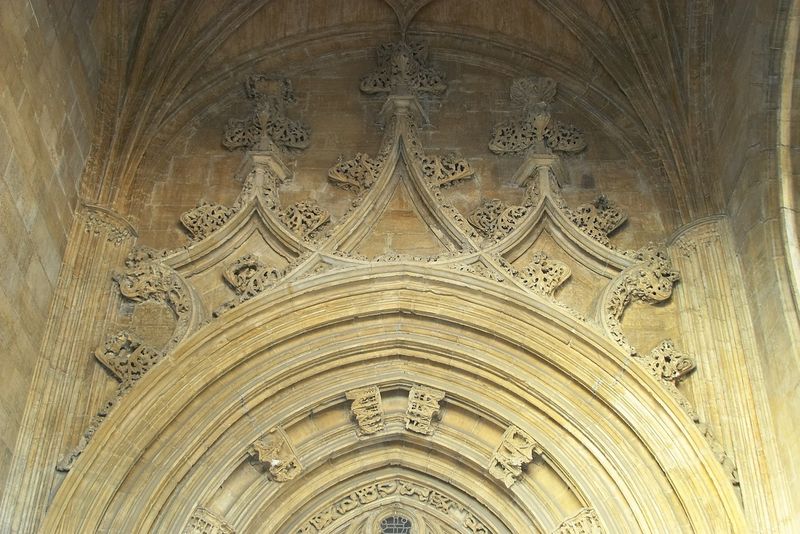
Titel: Kathedrale von Oviedo
Standort: Oviedo, Kathedrale (EU - E)
Schlagwörter: gelb, ausschnitt, gebäude, stein, steine, kirche, spitzen, gotik, relief, bogen, detail, tor, bögen, wände, eingang, kirch, kreuz, türmchen, kapitell, verziert, portal, kreuze, sandstein, gotisch, spitzbogen, mauern, durchbrochen, gemauert, kirchenportal, bpgen, vlumen, kelt, spitze türme